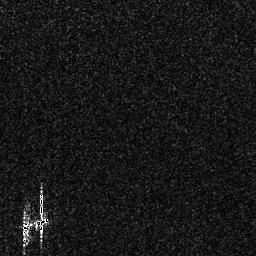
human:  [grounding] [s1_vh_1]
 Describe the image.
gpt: In the satellite image, there is  <ref>1 small ship </ref> <box>[[8, 83, 19, 89, 0]]</box> located at bottom left.